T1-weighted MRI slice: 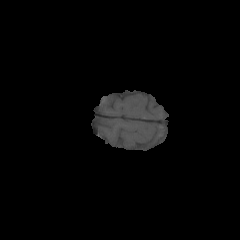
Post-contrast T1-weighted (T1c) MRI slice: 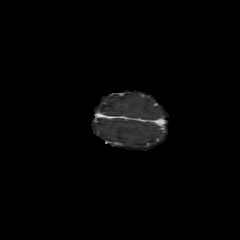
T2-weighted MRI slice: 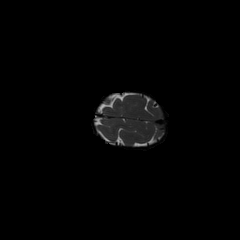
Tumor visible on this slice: no